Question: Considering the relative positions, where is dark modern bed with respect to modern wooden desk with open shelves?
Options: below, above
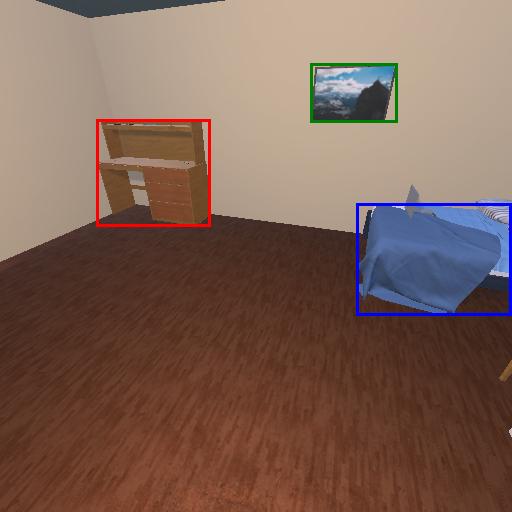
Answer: below